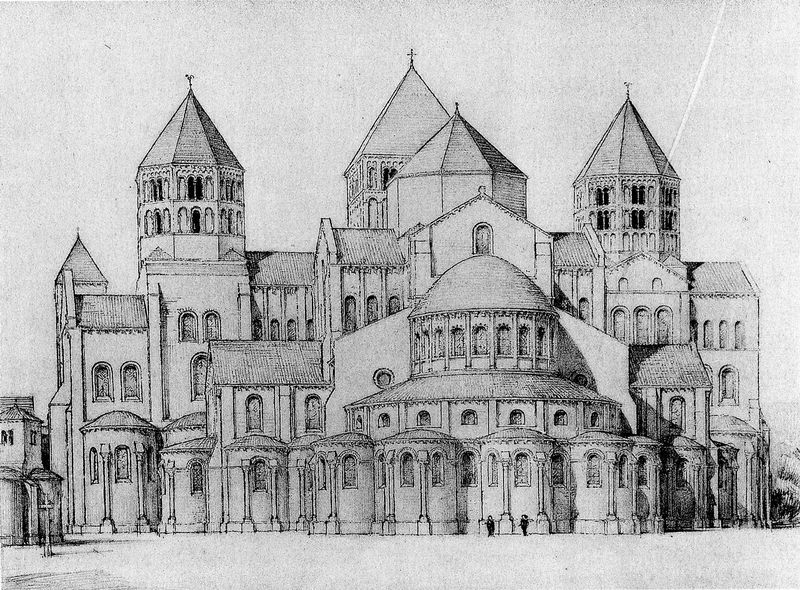
Titel: Kathedrale Cluny, ehemalige Abteikirche, Bau III
Standort: Cluny, Kathedrale (Bau III) (EU - F - Burgund)
Schlagwörter: fenster, zeichnung, dach, gebäude, architektur, kirche, turm, bogen, studie, kreuz, türme, dom, kathedrale, apsis, romanik, abtei, romanisch, fensterbogen, bauwer